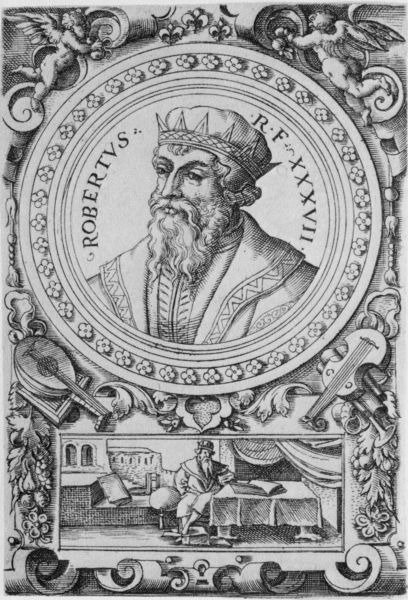
Titel: Bildnis von Robert I, König von Frankreich
Künstler: Jost Amman
Institution: (Seriendruck)
Schlagwörter: blätter, dunkel, flügel, mann, weiß, sitzen, stadt, blumen, fenster, frisur, grau, hell, hut, mund, männer, nase, profil, schwarz, szene, tisch, blick, gebäude, haus, muster, ornament, bart, mütze, schnurrbart, augen, barock, kragen, mensch, rahmen, vollbart, bild, bildnis, herr, portrait, porträt, tischdecke, vorhang, gewand, haare, mantel, blatt, instrumente, musik, krone, lippen, locken, schulter, fliegen, kreis, rund, engel, früchte, ranken, relief, schrift, wangen, grafik, graphik, rand, kaiser, kissen, könig, kartusche, inschrift, brauen, floral, ornamente, sitzt, verzierung, gestreift, bett, name, buch, medaillon, schweben, symmetrisch, druck, schraffur, radierung, stich, schwarzweiß, text, beschriftung, zacken, geige, voluten, wams, blattwerk, volute, laute, mandoline, saiten, medaille, lilien, emblem, putten, kupferstich, putti, rosetten, akanthus, feston, latein, robert, lateinisch, umschrift, musikinstrumente, buchillustration, vignette, astronom, recheck, eingel, gamben, mandolinen, r.f., rf, robertus, xxxvii, illustraiton